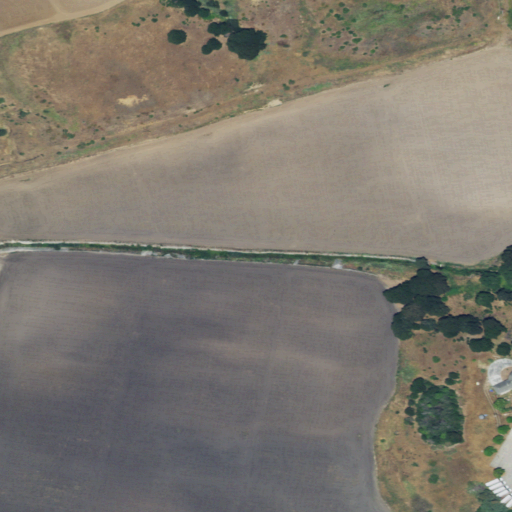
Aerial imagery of valley in California named San Miguel Canyon containing grassland, herbaceous wetlands, cultivated crops, pasture, shrub, woody wetlands, medium intensity development, and low intensity development